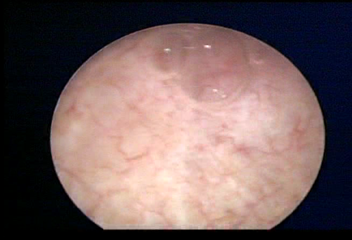
Modality: WLC
Class: Foreign bodies
Subclass: AirBubble
Bladder cancer association: No
Annotated structures: Air bubble